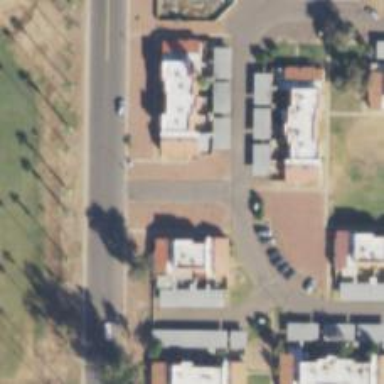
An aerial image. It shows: Living street.